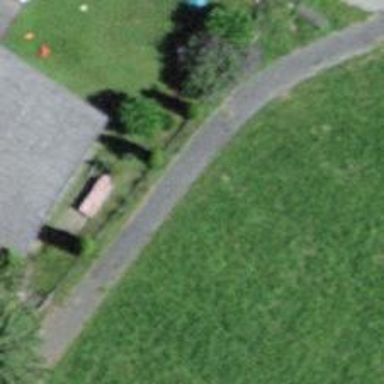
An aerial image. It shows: Brown bench in the vicinity.